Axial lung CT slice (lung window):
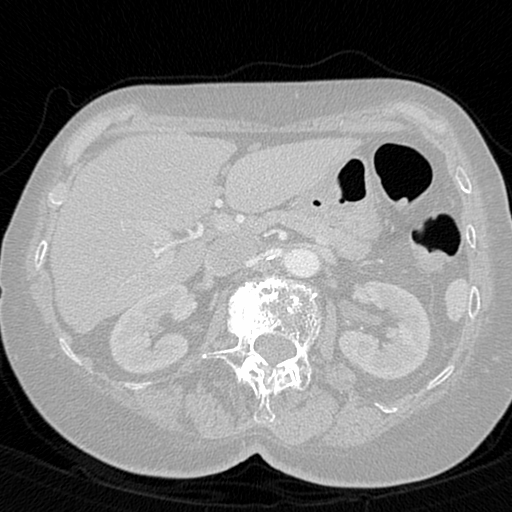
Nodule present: no